Question: We're using GAE Python and allow users to login using their existing Google accounts. The login code is straightforward:
'''
def _require_login(self, target_url="/"):
if not self.user_bundle.user:
return self.redirect(
self.user_bundle.create_login_url(target_url),
abort=True
)
'''
This creates a redirect to Google for the user to login, then upon successful login gets sent back to wherever they were originally trying to navigate.
The problem seems to be that if a user has more than a certain number of Google / GApps accounts logged in simultaneously ( I can successfully reproduce it once I hit 5 accounts), they get an "Error 414" from Google:

My brief search on the error states that the URL is too long, since it's a GET request. Just about all of the advice states to use POST instead. The problem is, we're using Google's built-in 'create_login_url' method, which, as far as I can tell, doesn't provide a way to specify POST instead of GET.
How can we fix this?
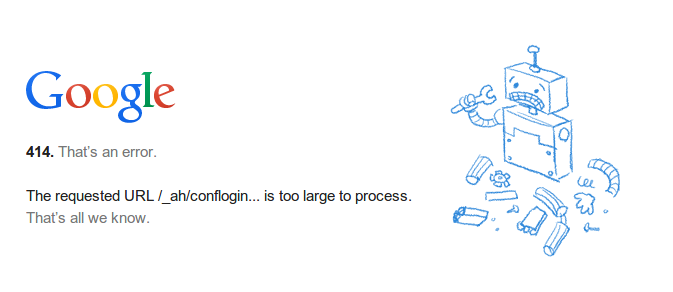
Answer: According to the <URL>:
> Unfortunately, only current fix is to logout of some accounts. >4 accounts logged in makes the URL too long (> 2048 bytes).
So now we're going to either make a pre-login page where it tells the user to log out of enough user accounts to meet the maximum number, or find an external library that allows us to let users log in without having to work around the limit.